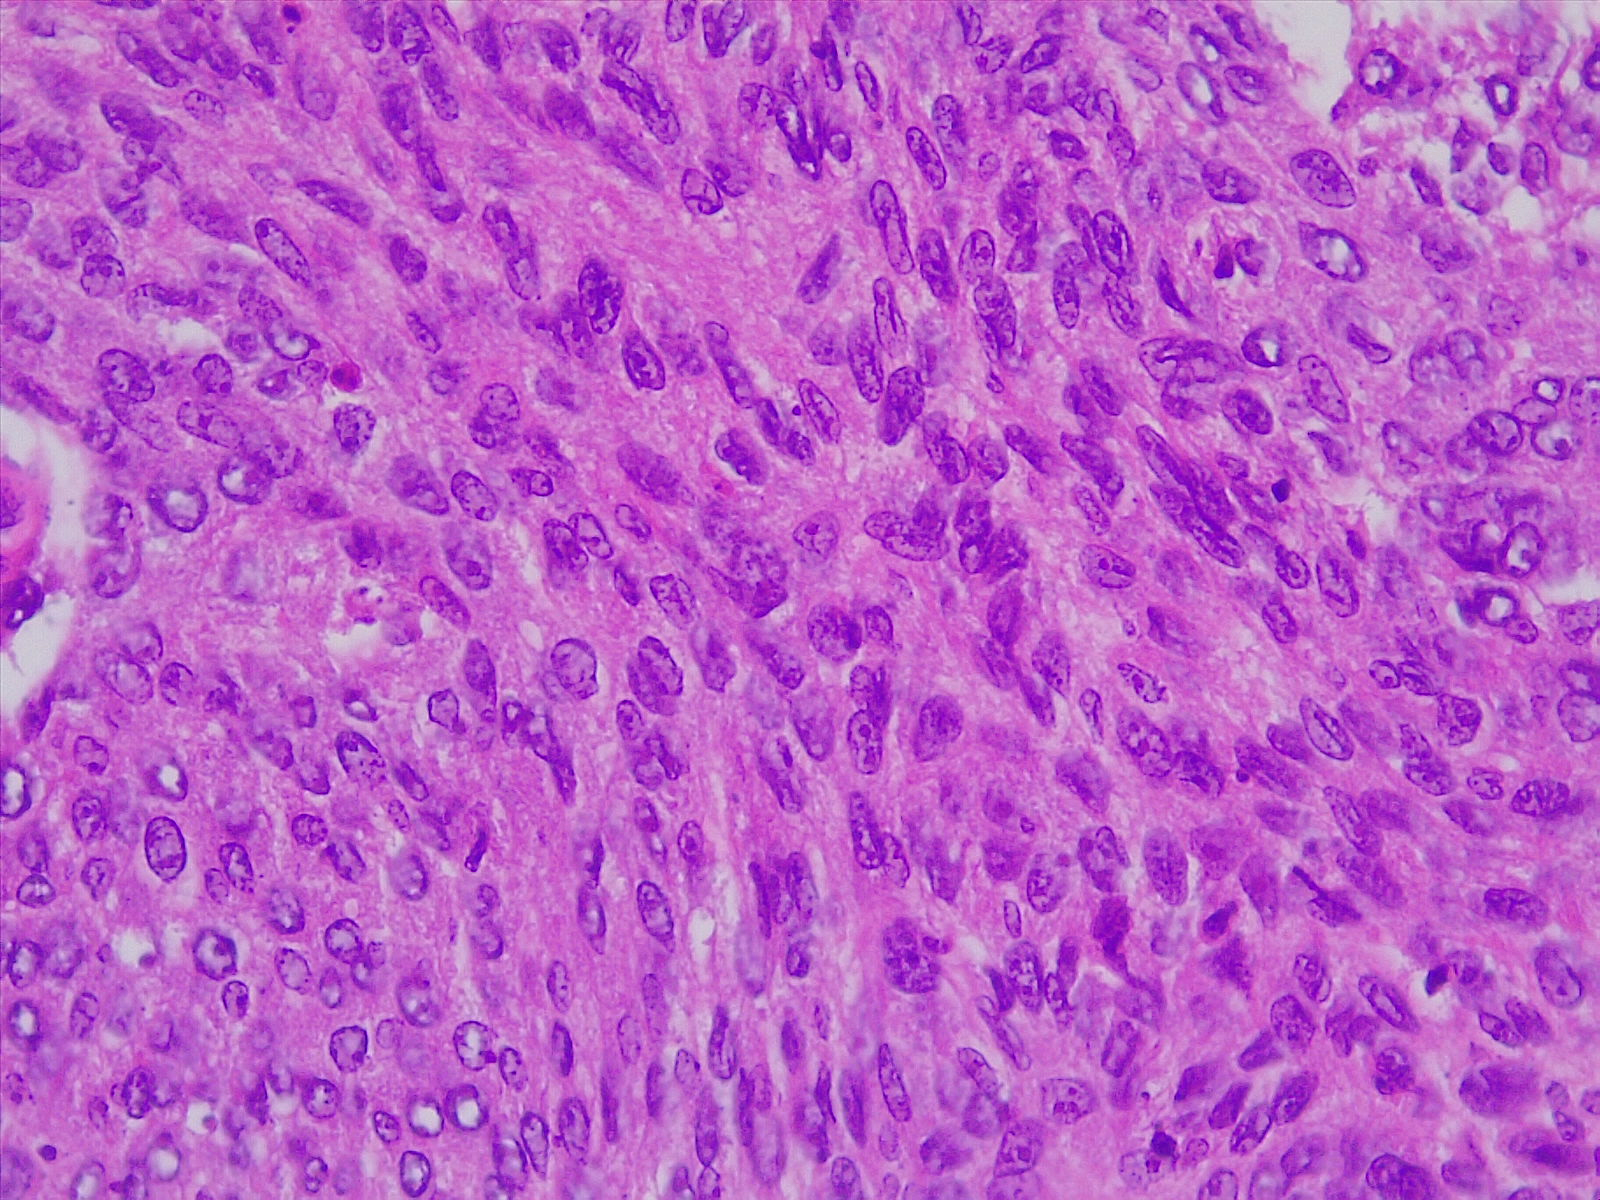
Label: lung squamous cell carcinoma, moderately differentiated